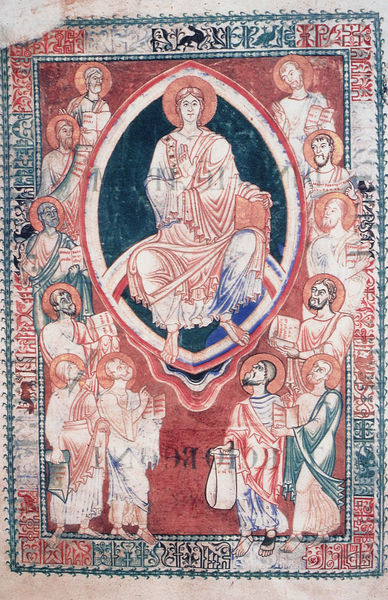
Titel: Kommentar zu Daniel
Institution: Dijon, Bibliothèque municipale
Schlagwörter: blau, hand, mann, vogel, weiß, sitzen, männer, rot, alt, bart, rahmen, thron, buch, rechteck, religion, schriften, verziert, schein, heiligenschein, christus, jesus, mittelalter, religiös, segen, heiliger, schriftrolle, heilige, heilig, anbetung, mandorla, segensgestus, buchmalerei, thronen, evangeliar, buddha, sehr alt